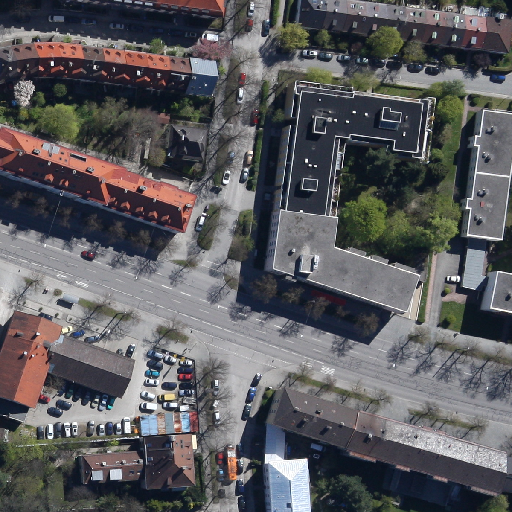
Referring expression: paved road